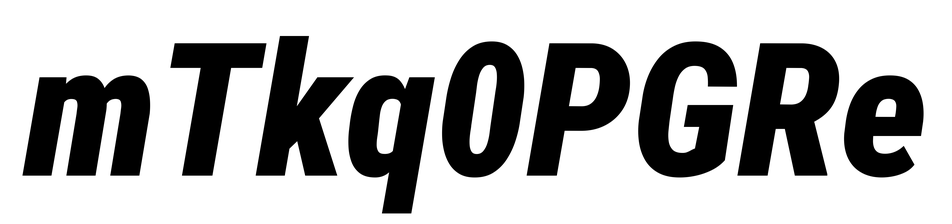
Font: Roboto-Italic_Condensed_Black_Italic